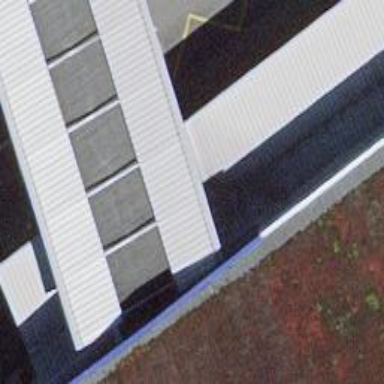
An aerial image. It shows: Multi-storey parking entrance.